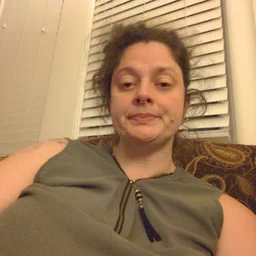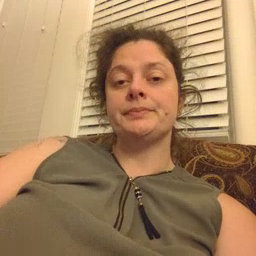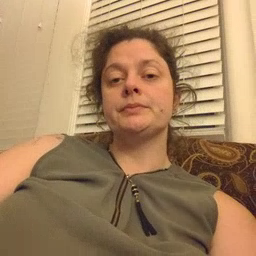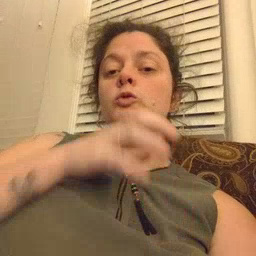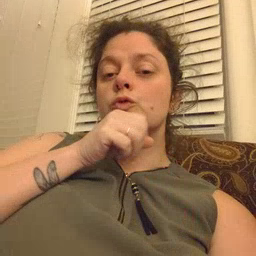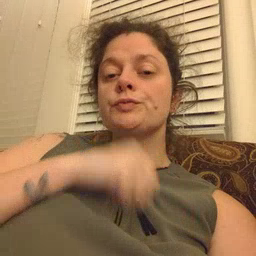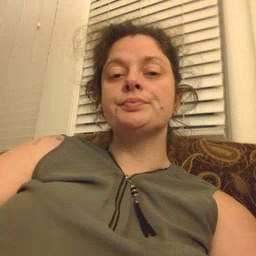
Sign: orange